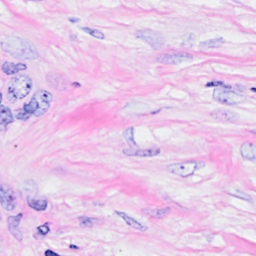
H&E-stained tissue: Breast